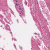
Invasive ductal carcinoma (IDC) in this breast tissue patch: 0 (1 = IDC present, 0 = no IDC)